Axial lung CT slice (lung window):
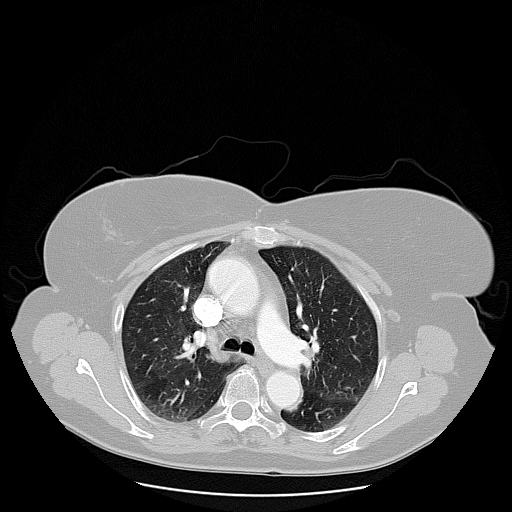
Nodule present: no